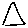
Label: triangle